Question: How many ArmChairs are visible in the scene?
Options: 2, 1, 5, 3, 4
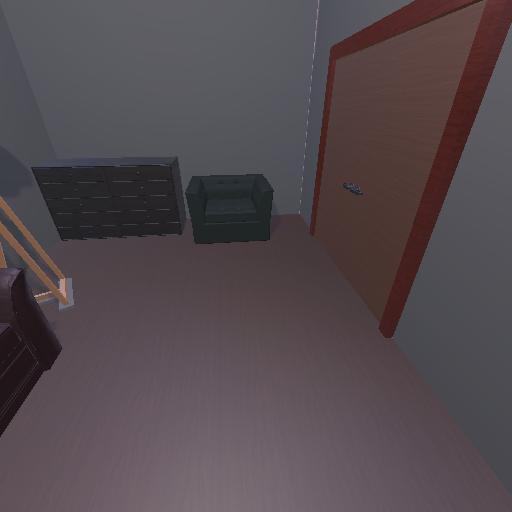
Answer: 2